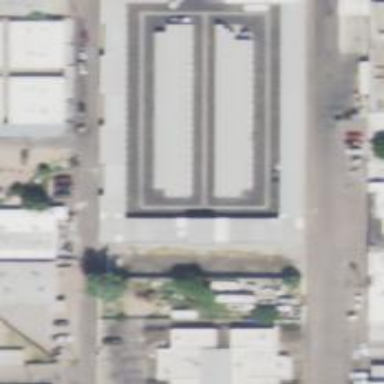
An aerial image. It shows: Storage rental shop.